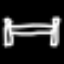
Label: bed